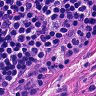
Metastatic tissue present: no